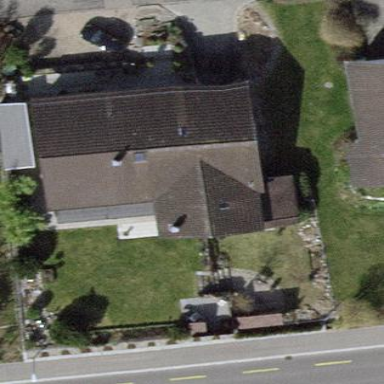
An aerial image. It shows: Detached building.